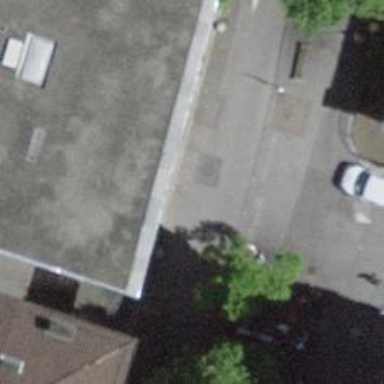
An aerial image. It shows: Pub.